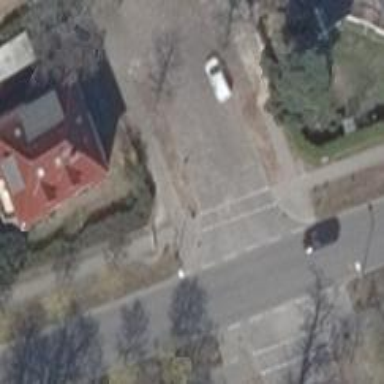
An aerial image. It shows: Sidewalk along the footway.